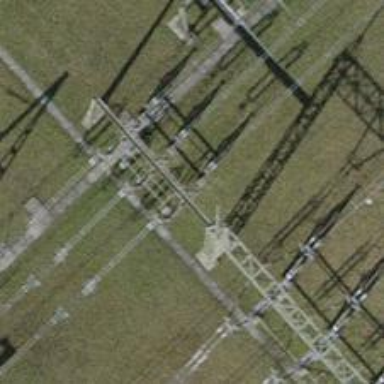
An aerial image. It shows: Busbar power line.